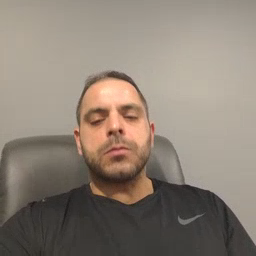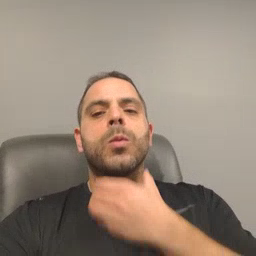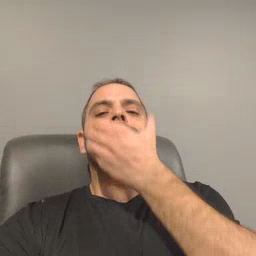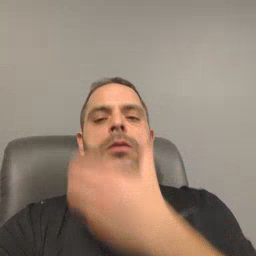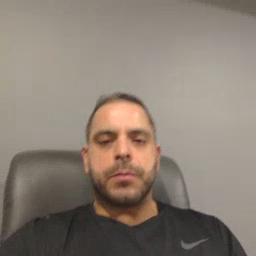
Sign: giraffe